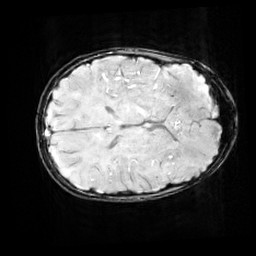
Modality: SWI
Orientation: axial
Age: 11
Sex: female
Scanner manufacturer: siemens
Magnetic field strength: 3 T
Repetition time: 0.027 s
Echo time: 0.02 s